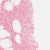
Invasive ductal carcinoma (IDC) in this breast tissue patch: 0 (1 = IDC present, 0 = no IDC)